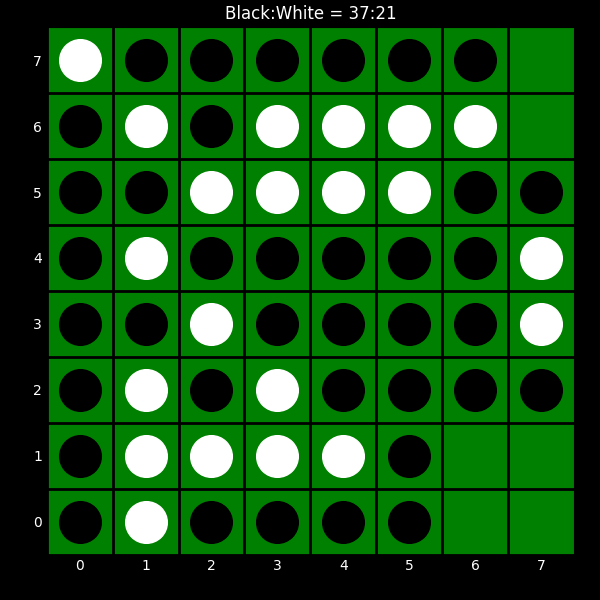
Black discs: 37
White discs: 21